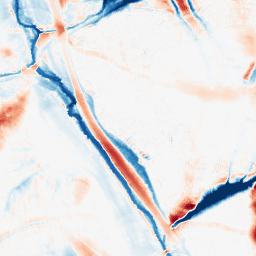
Category: morphological
Decomposition family: morphological_ellipse
Decomposition parameters: operation: average
width: 30
height: 50
Upsampling method: edge_directed
Upsampling parameters: scale: 2
Upsampling scale: 2